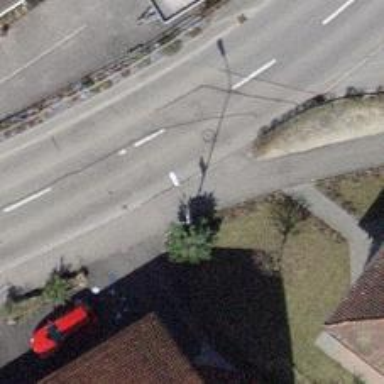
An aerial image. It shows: Bus stop with platform for public transport.